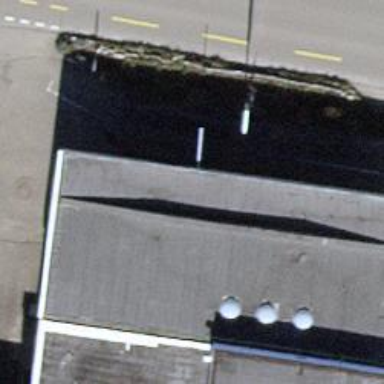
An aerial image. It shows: Fuel station.